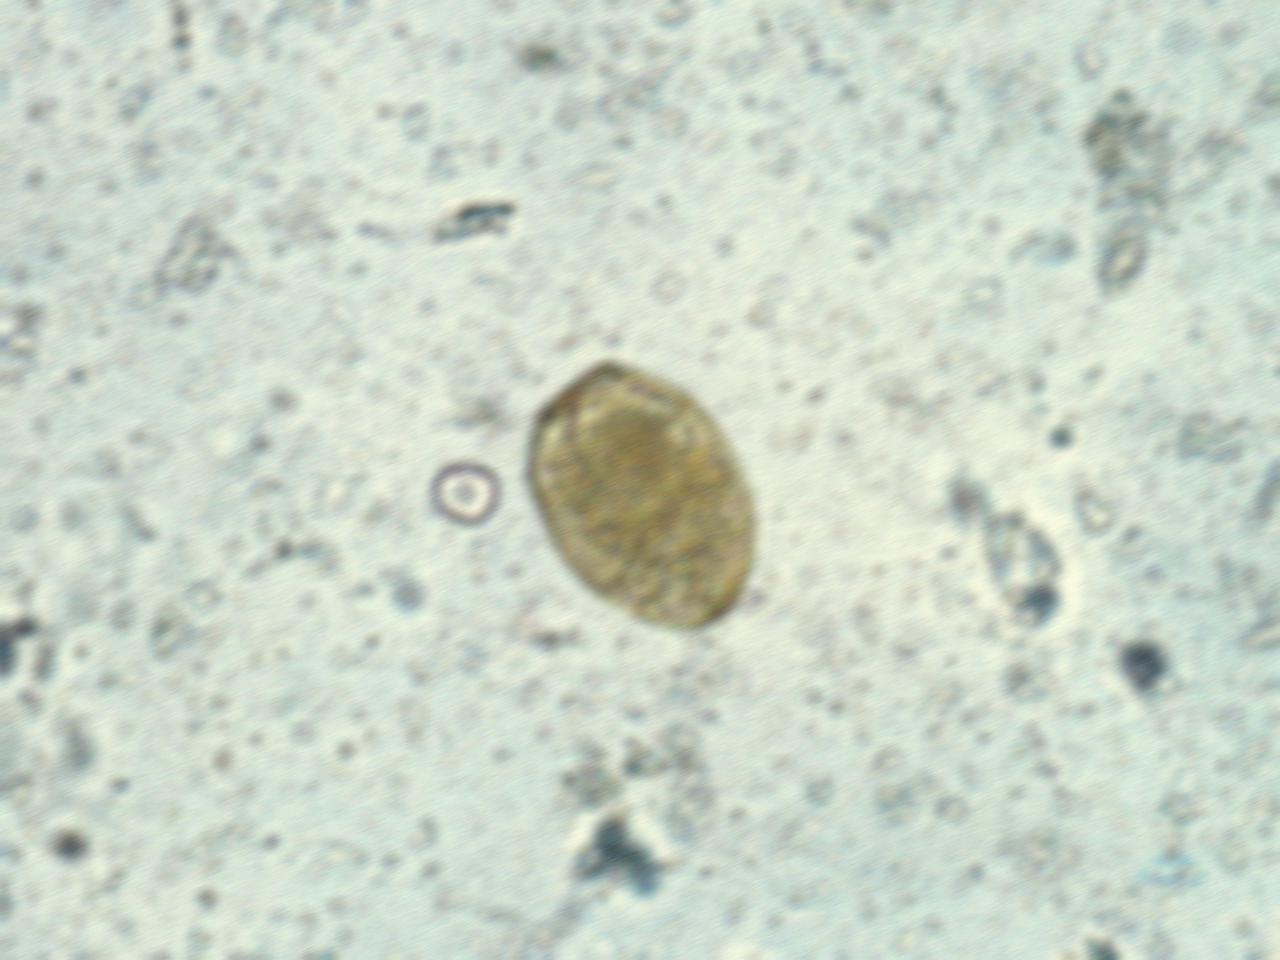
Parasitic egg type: Paragonimus spp